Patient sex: M
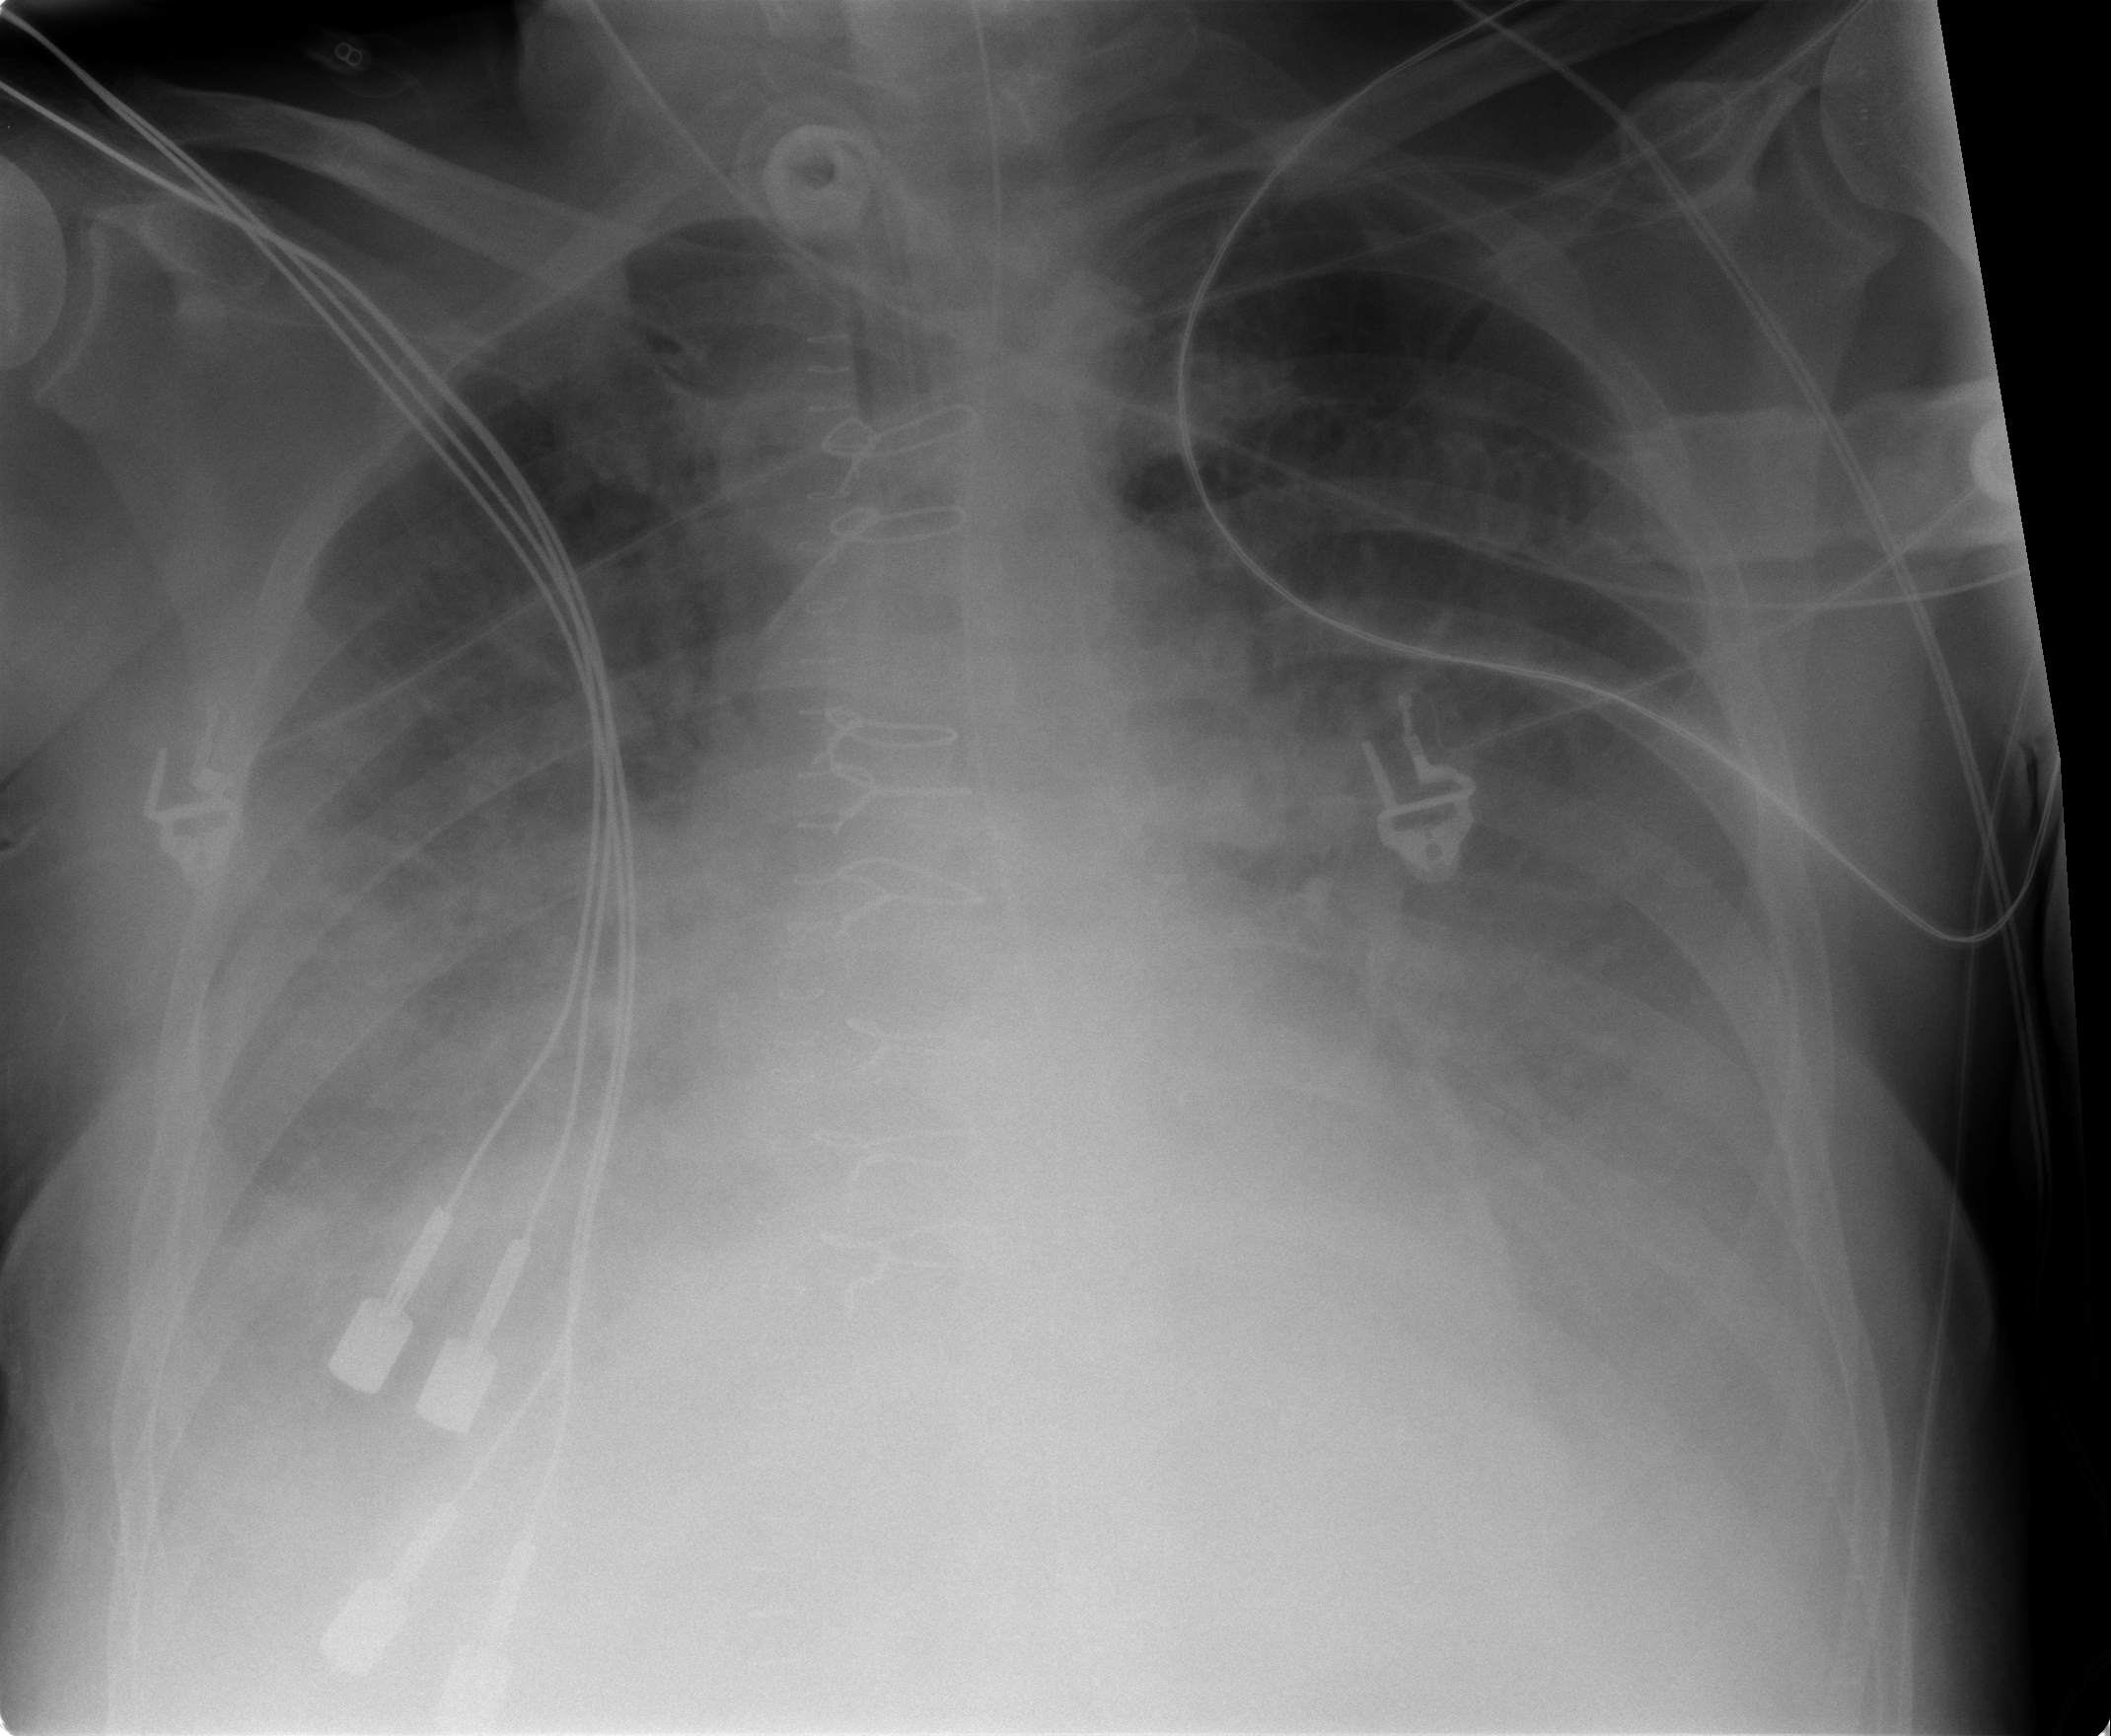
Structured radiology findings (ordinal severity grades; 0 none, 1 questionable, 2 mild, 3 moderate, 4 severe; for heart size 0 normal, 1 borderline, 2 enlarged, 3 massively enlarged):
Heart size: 2
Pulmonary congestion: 2
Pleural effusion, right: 3
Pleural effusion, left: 2
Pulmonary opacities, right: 1
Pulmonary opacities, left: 1
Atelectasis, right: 2
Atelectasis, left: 2